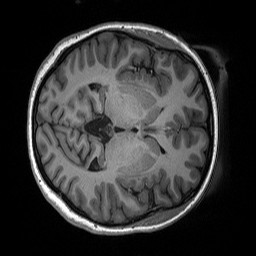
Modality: T1w
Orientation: axial
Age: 25
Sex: male
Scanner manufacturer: siemens
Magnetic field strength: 3 T
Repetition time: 2.53 s
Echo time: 0.00219 s